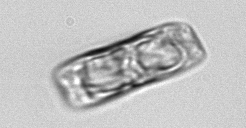
Label: pennate_morphotype1